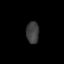
Tissue: lung
Cell type: Others
Senescence score: 0.24
Nuclear area (px): 266
Mean DAPI intensity: 63.226